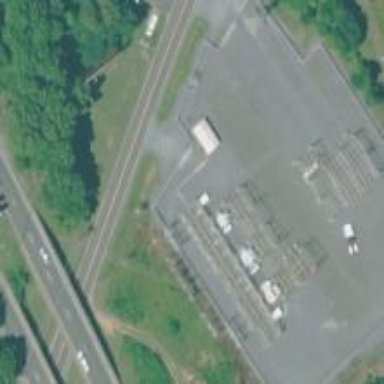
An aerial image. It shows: Distribution level power substation surrounded by fence.